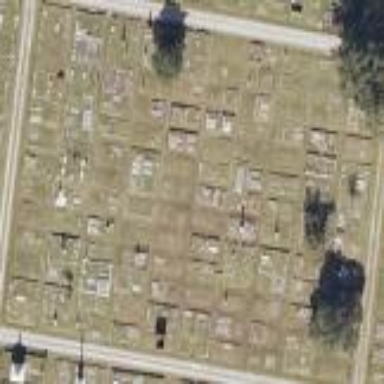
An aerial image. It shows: Sector of the cemetery.